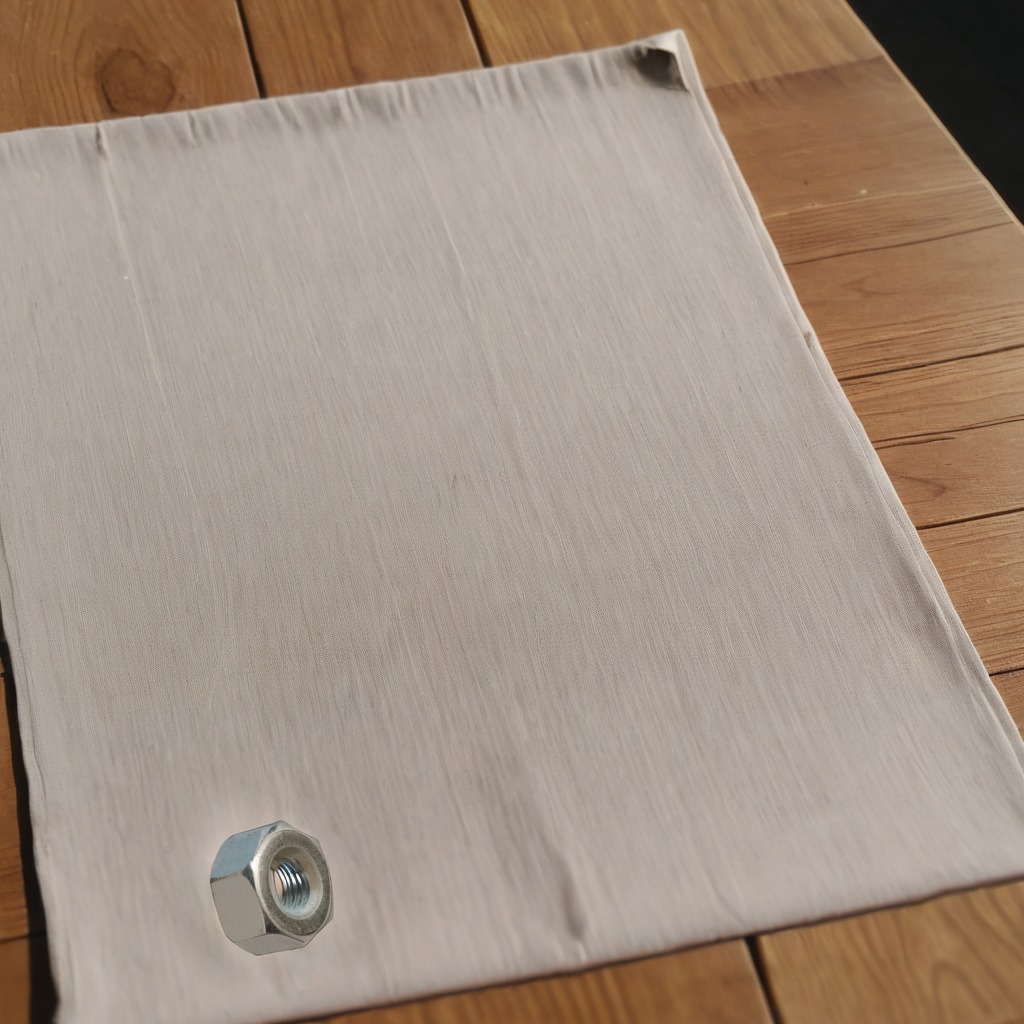
A metal nut lying on a wooden table.